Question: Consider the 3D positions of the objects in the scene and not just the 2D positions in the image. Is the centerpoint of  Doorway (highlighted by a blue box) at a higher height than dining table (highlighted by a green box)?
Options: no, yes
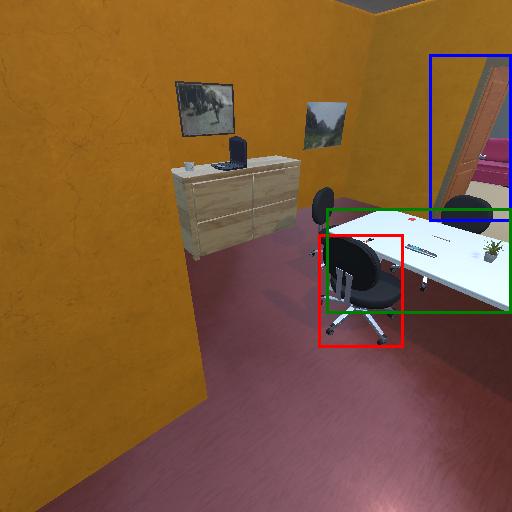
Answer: no